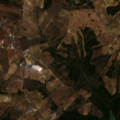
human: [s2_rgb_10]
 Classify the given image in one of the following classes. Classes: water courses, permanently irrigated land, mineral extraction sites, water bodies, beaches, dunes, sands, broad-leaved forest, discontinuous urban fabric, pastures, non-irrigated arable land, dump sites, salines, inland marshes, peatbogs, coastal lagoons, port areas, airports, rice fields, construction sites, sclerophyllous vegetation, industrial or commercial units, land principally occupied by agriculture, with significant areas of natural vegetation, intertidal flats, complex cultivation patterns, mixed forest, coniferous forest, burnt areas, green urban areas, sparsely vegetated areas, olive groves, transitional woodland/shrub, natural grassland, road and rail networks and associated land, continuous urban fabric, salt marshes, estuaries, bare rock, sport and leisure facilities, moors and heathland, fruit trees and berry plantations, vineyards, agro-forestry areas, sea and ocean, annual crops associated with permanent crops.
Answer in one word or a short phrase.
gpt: olive groves, land principally occupied by agriculture, with significant areas of natural vegetation, transitional woodland/shrub